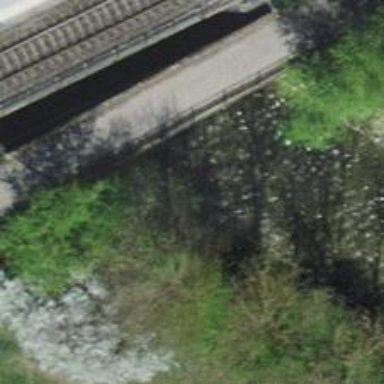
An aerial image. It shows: Tunnel.